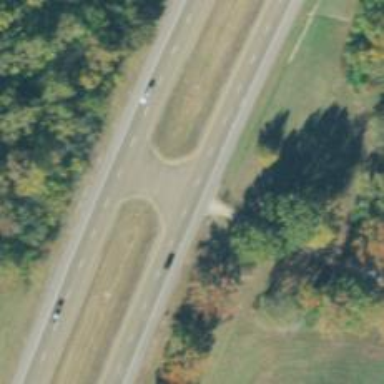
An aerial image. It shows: Trunk link highway.